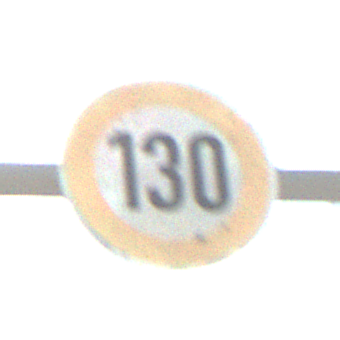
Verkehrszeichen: Geschwindigkeit130
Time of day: Midday
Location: Outdoor (Suburban)
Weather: PartlyCloudy
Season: Summer
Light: Natural